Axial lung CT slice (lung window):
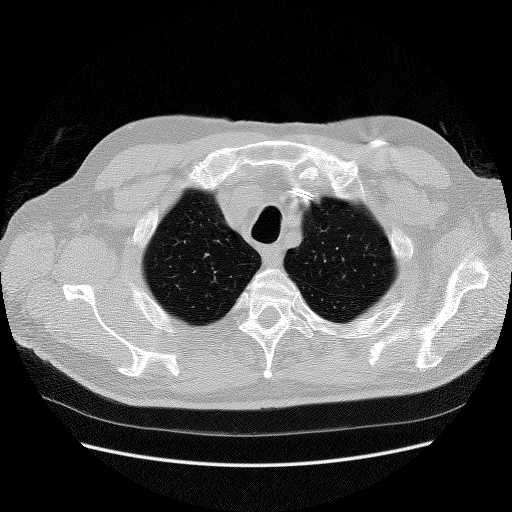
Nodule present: no